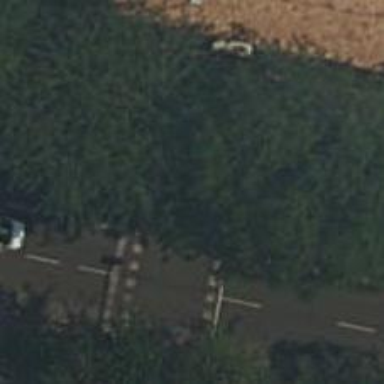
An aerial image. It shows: Zebra crossing with traffic signals.